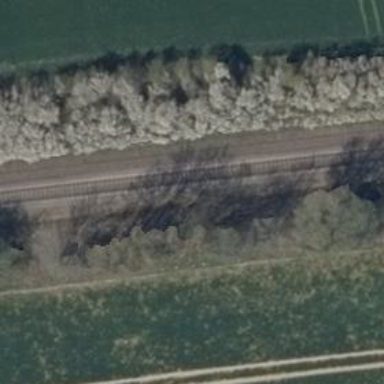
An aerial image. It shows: Railway signal.